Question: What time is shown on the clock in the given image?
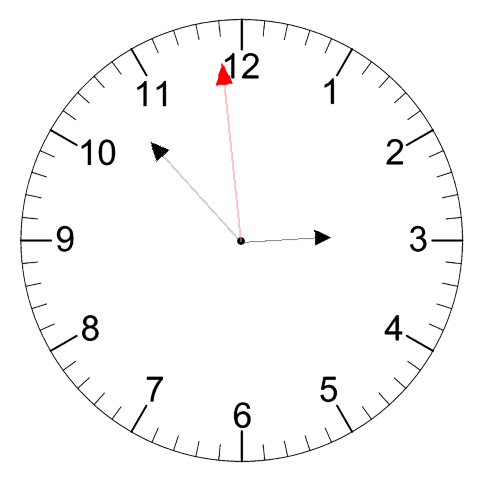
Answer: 02:52:59